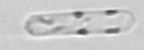
Label: Dactyliosolen_fragilissimus